Question: I have a jFace wizard, I am using this to create a new project type eclipse plugin. As you can see from image below, I have one treeviewer on left side, and a SWT group on right side. What I want is when ever user selects one of the item from treeviewer, I should be able to create dynamic controls on right side SWT Group. Say user selects Test One, one right side I should be able to create few controls like label, text and few radio buttons on right side, similarly if user selects Test Two I should be able to create dynamic controls on right side.

Currently I tried below code:
'''
tree.addSelectionListener(new SelectionAdapter() {
@Override
public void widgetSelected(SelectionEvent e) {
for (int i = 0; i < selection.length; i++) {
String tempStr = selection[i].toString();
tempStr = tempStr.replaceAll("TreeItem \{", "");
String finalStr = tempStr.replaceAll("\}", "");
if (finalStr.equals("Test One")) {
Button btn = new Button(g2, SWT.NONE); //g2 is right side group
btn.setText("Blaaaa");
btn.setVisible(true);
container.redraw();
}
}
'''
But when I run, I see no changes on right group. Can anyone guide me what I am doing wrong? Any pointers would be very appreciated, since I am new to Eclipse development and SWT.
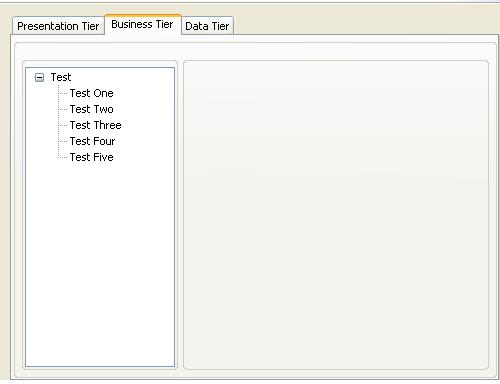
Answer: You probably didn't set a layout on the 'g2' group. This is the common cause for controls not showing up. You can also try using 'g2.layout()' to ensure that the new controls are correctly laid out after you create them.
Additionally you could look at using a <URL>.